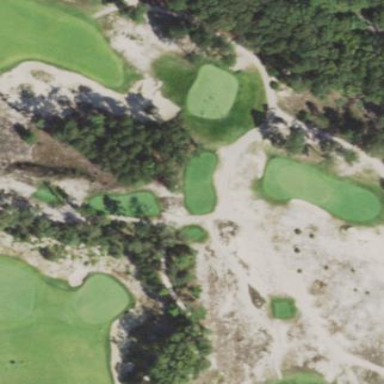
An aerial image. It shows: Golf bunker filled with sandy terrain.